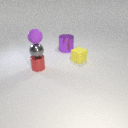
small yellow rubber cube in front of large purple metal cylinder